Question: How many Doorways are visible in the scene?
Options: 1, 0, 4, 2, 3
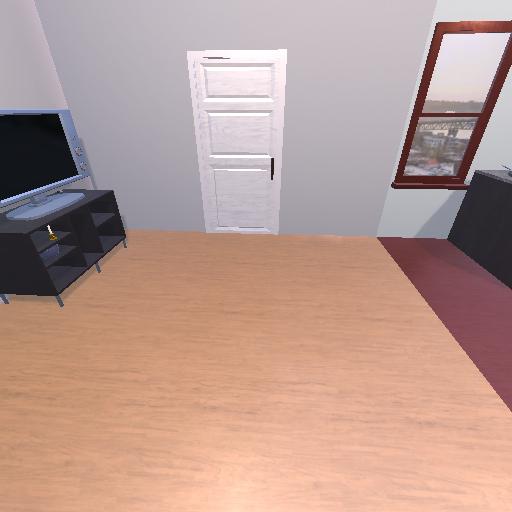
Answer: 1